Aerial crown-view tile of a tropical tree (Barro Colorado Island, Panama), acquired 20250512:
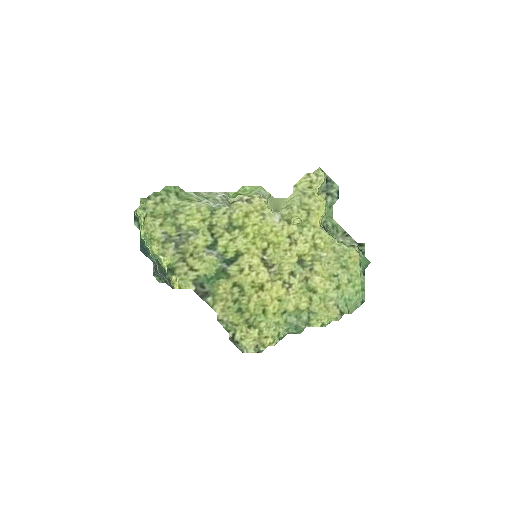
Species: Aiouea montana
GBIF accepted scientific name: Aiouea montana
Crown area: 39.664 m²